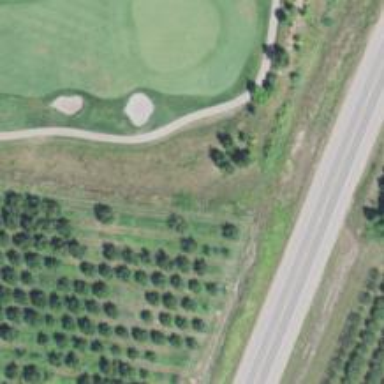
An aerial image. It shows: Path for both roads and golfers.